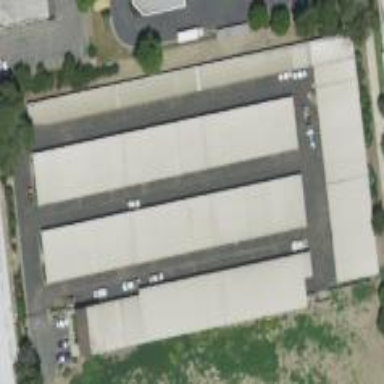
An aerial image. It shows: Storage rental shop branded as Public Storage.